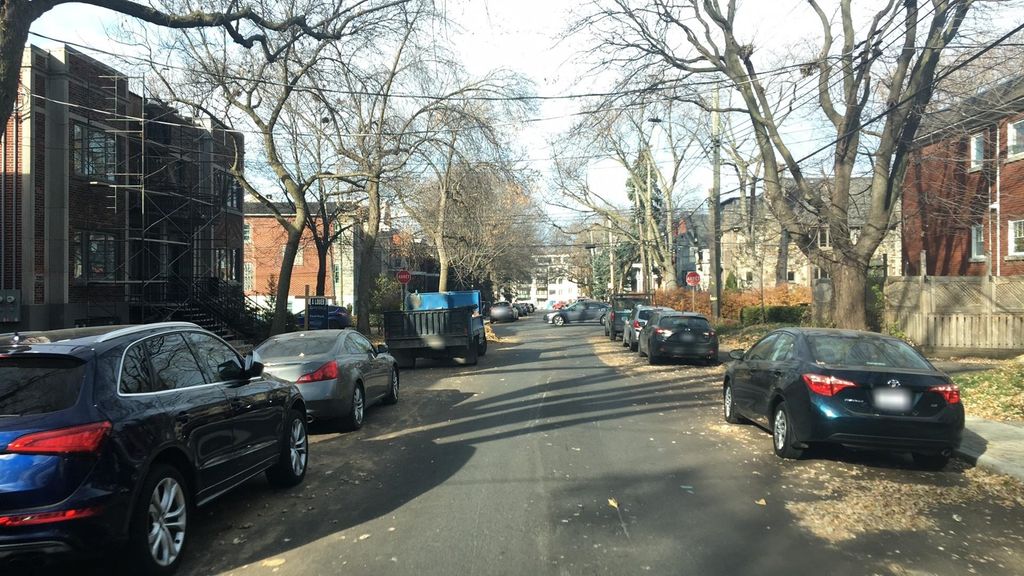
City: montreal